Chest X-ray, PA view. Patient: 41 years old, sex F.
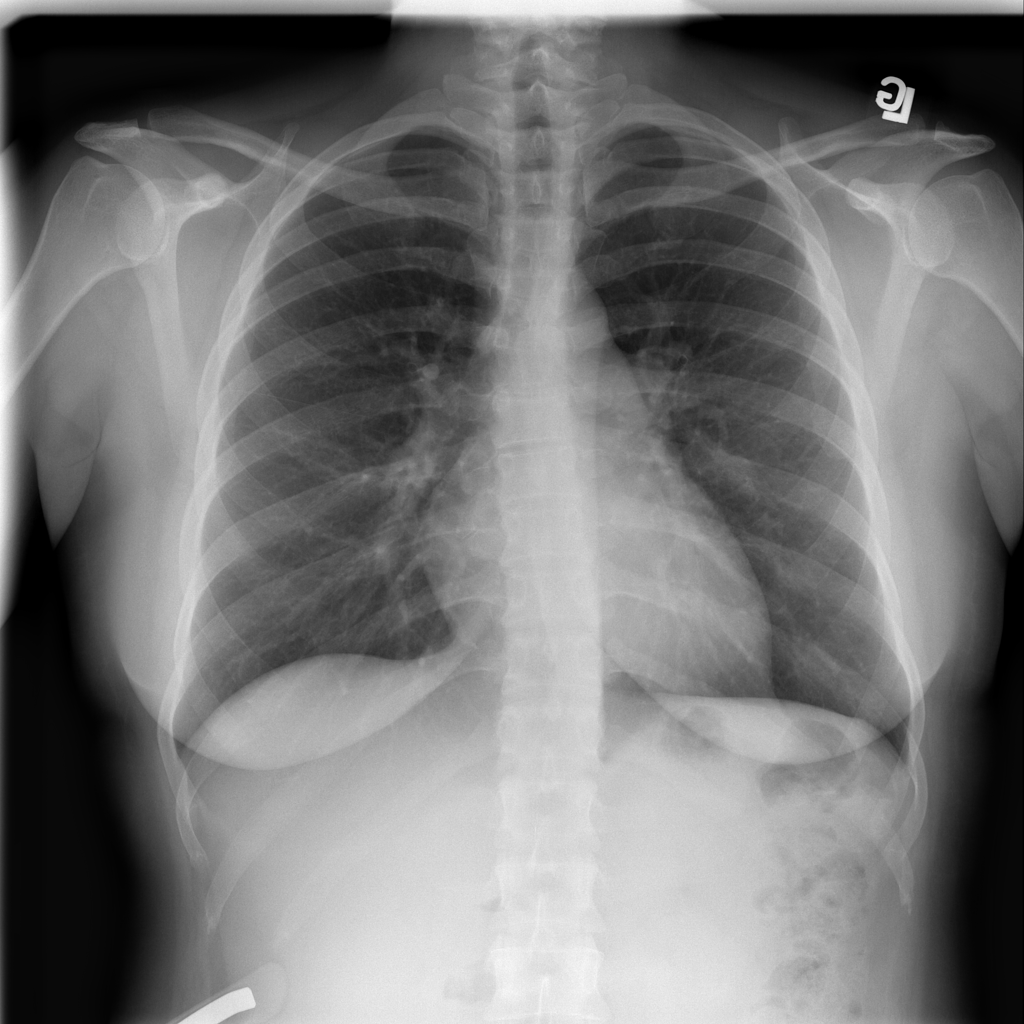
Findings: No Finding